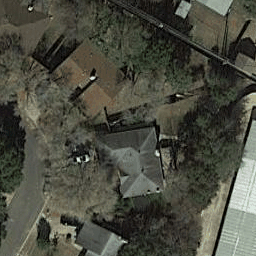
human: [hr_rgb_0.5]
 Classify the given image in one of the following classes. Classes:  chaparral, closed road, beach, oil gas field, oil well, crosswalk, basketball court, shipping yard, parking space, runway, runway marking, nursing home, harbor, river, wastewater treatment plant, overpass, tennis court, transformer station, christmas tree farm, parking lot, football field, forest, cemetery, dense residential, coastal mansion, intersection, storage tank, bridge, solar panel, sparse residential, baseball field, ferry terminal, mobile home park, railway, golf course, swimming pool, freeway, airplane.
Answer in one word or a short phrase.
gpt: sparse residential